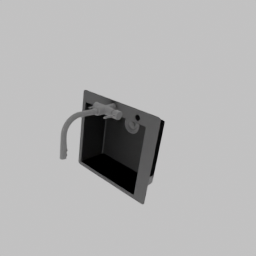
Label: appliances